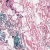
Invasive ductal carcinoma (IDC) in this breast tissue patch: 0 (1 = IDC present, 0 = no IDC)